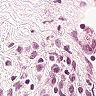
Metastatic tissue present: no